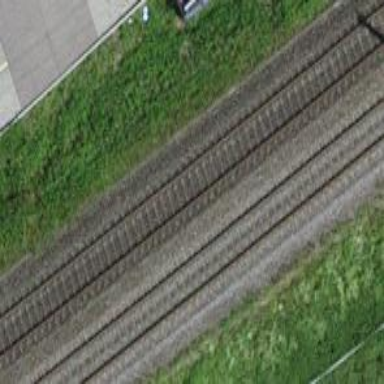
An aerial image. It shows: Single-track electrified railway with contact line.